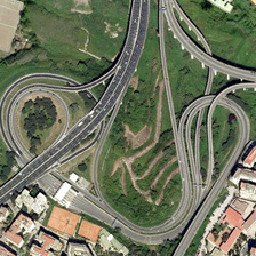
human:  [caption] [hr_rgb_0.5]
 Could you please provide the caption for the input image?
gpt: on the viaduct is moving vehicles .

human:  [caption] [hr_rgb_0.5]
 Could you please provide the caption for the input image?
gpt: There are many buildings at the bottom of the bridge.

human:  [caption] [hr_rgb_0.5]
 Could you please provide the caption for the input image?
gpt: There are many buildings at the bottom of the viaduct.

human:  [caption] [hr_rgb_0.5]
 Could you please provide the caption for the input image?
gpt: There are many buildings at the bottom of the viaduct.

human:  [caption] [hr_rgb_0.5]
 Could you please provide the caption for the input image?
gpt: There are many buildings at the bottom of the viaduct.